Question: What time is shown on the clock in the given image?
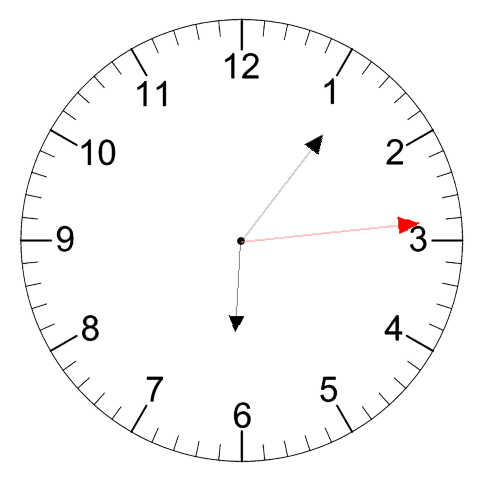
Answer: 06:06:14